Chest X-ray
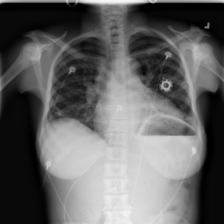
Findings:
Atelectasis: negative
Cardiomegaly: positive
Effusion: negative
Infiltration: negative
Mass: negative
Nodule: negative
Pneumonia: negative
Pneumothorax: negative
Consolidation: negative
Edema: negative
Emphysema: negative
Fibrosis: negative
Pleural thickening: negative
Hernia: negative